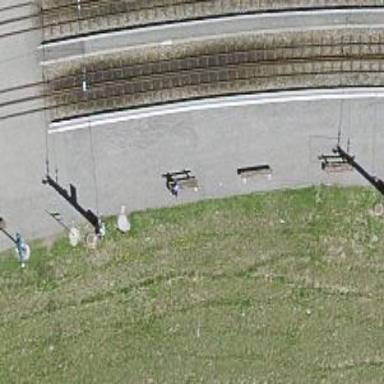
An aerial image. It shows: Brown bench.